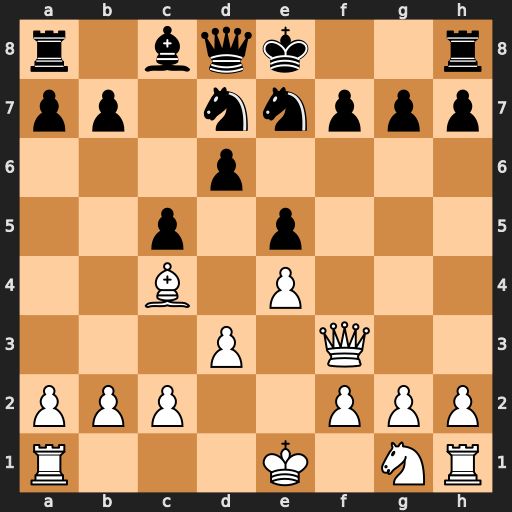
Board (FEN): r1bqk2r/pp1nnppp/3p4/2p1p3/2B1P3/3P1Q2/PPP2PPP/R3K1NR
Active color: w
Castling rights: KQkq
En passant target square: -
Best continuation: Qxf7#